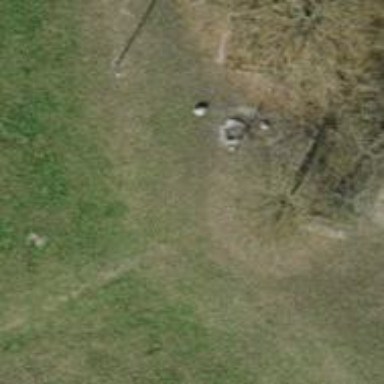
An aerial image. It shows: Grass path.